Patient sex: M
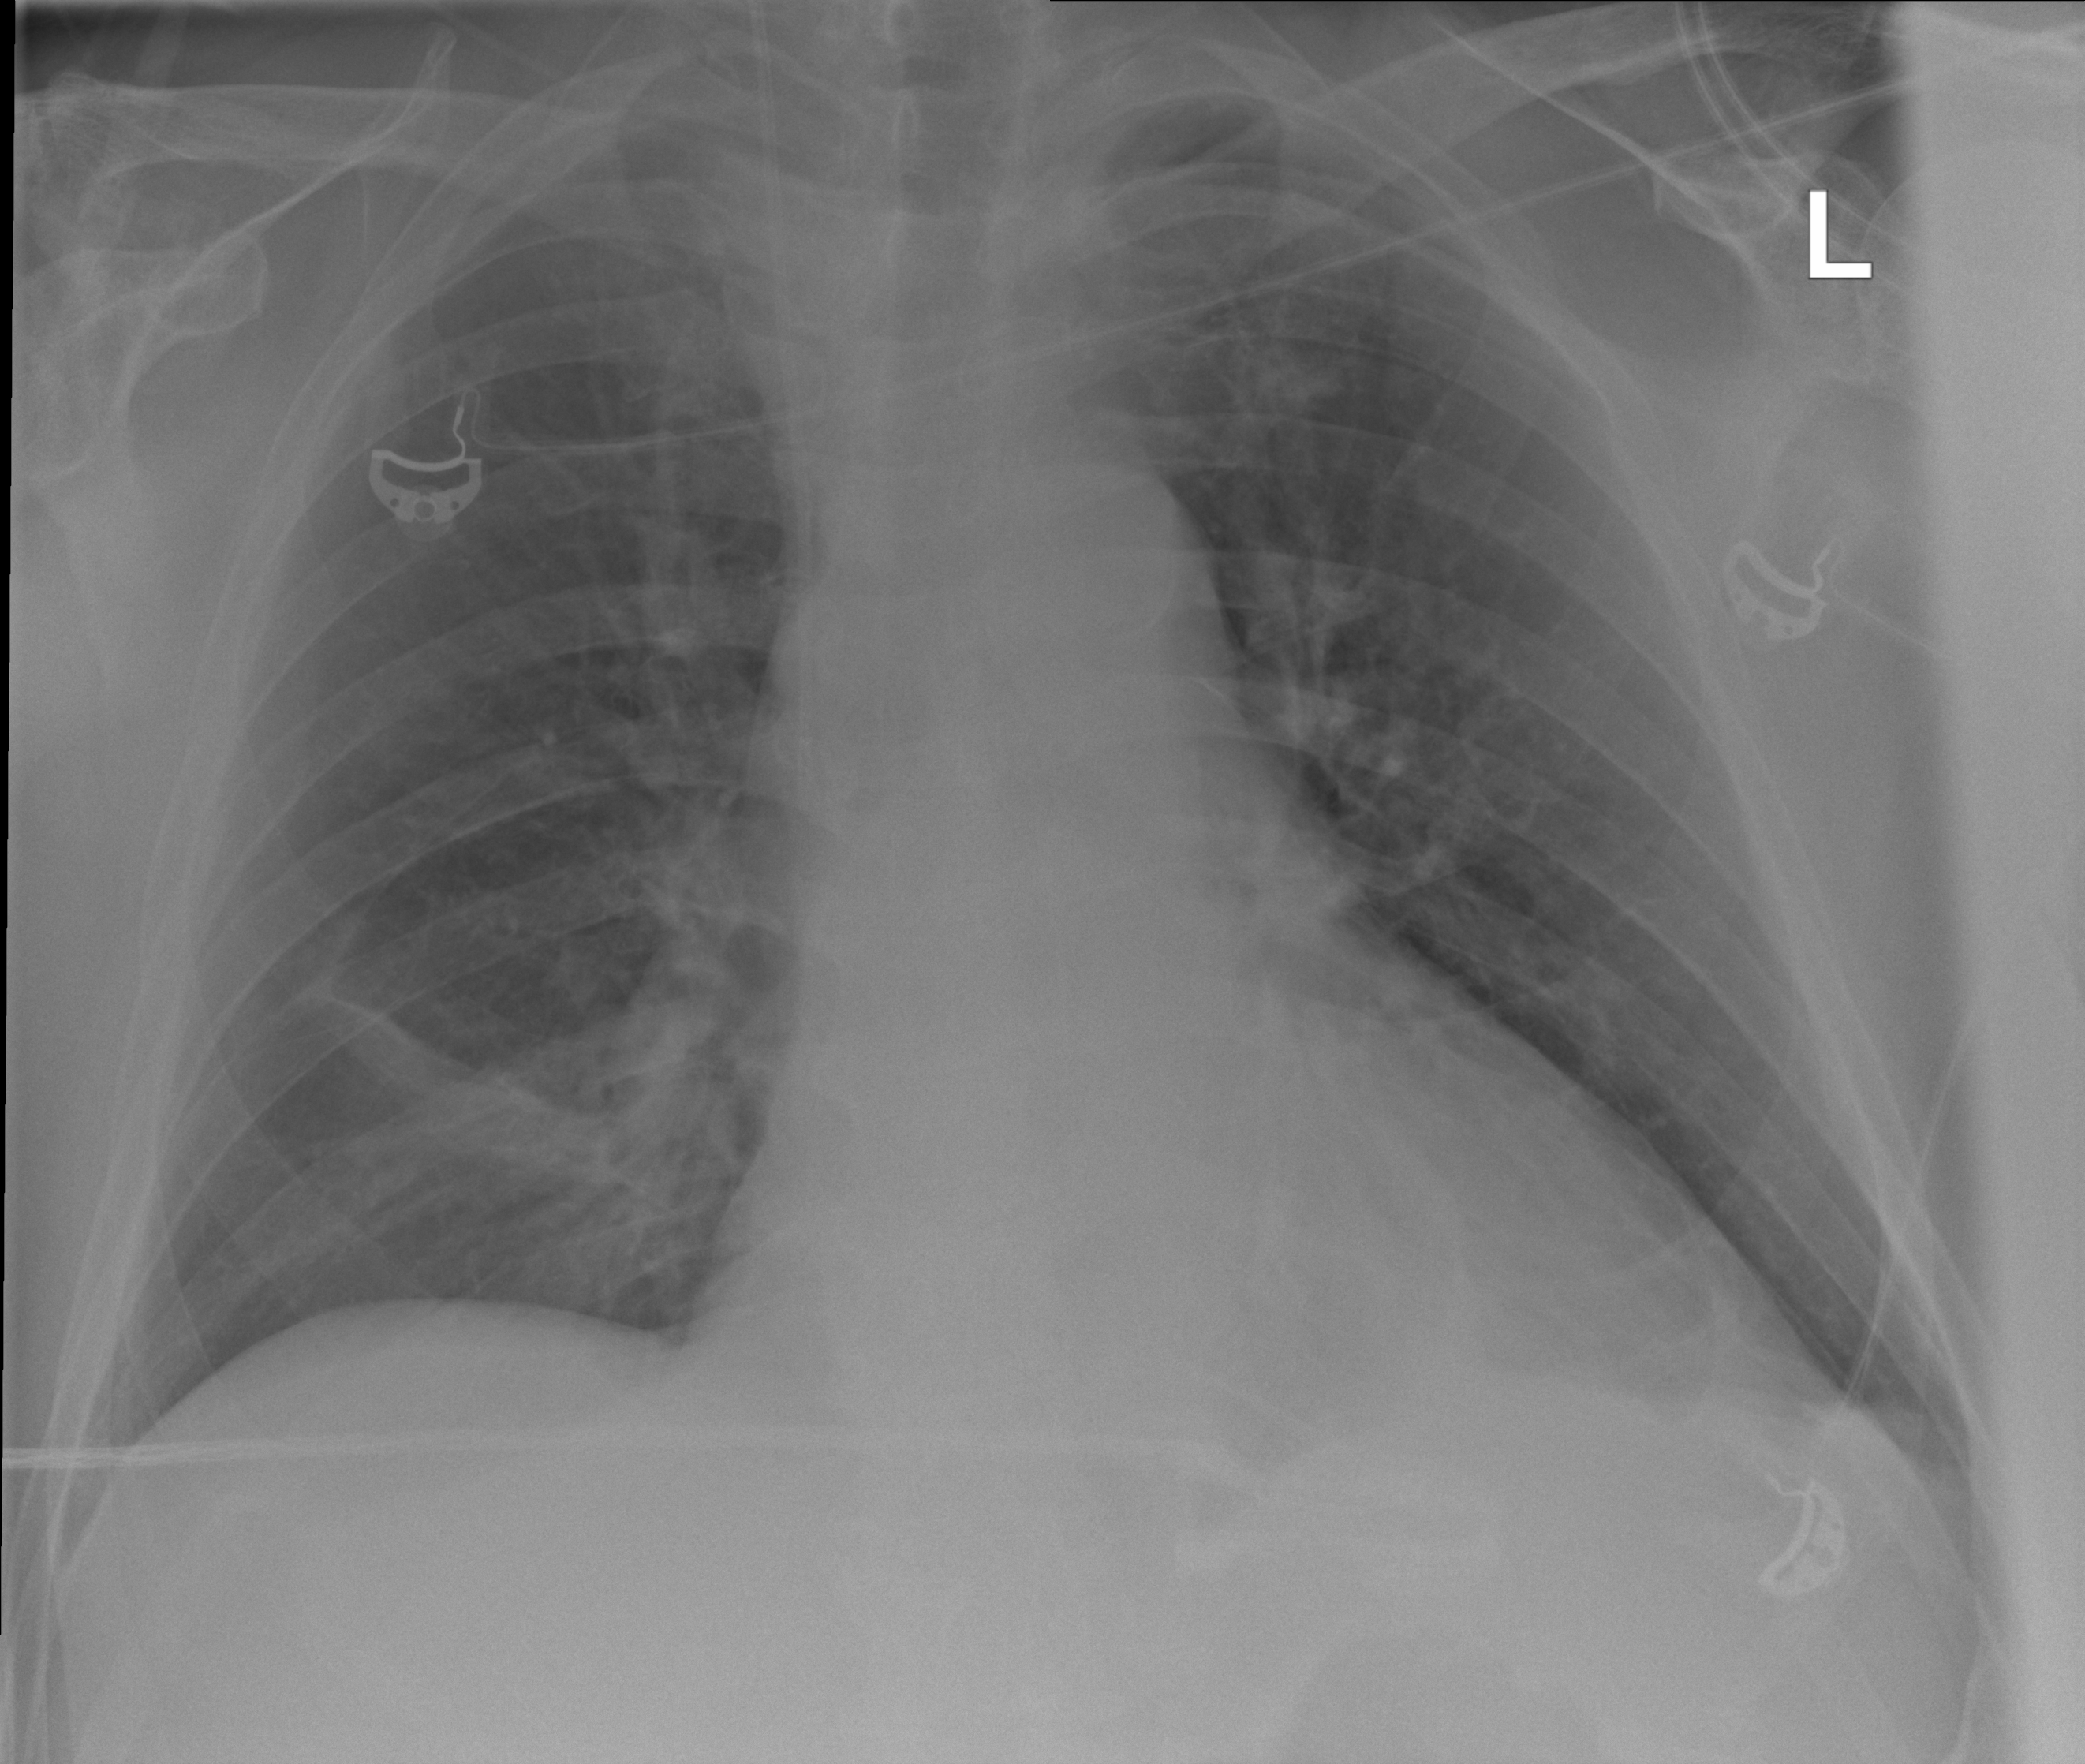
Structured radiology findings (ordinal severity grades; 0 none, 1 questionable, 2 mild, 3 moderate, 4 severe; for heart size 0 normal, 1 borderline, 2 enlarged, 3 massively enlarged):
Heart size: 2
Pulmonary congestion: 2
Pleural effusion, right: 0
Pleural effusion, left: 2
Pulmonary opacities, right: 0
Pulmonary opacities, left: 0
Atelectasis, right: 2
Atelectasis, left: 2